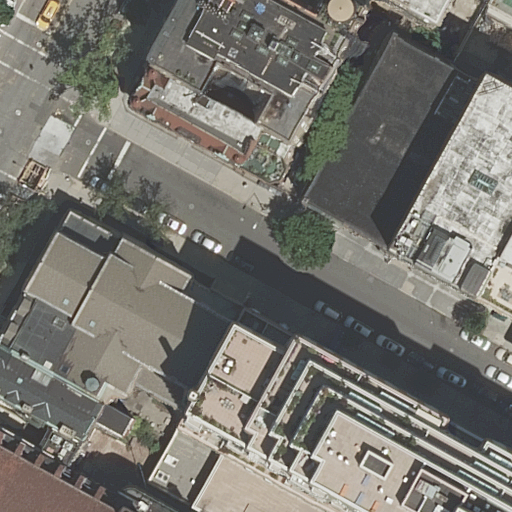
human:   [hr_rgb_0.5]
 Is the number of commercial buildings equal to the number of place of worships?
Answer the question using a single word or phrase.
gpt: no

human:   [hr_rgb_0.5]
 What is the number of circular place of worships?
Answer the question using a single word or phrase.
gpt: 0

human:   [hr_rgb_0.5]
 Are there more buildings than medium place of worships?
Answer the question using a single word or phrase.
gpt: yes

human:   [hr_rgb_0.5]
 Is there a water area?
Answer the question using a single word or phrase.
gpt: no

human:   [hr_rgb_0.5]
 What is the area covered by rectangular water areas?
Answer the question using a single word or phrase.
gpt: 0m2

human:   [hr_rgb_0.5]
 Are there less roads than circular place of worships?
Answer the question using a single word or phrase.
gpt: no

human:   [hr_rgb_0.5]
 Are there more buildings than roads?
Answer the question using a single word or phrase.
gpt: yes

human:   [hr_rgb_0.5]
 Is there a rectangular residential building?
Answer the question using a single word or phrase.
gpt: yes

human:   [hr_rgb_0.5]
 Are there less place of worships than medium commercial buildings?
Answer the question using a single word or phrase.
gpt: no

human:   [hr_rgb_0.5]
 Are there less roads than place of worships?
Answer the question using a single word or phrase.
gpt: no

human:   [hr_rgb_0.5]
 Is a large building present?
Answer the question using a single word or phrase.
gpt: yes

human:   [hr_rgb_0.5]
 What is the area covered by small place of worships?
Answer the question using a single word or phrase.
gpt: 0m2

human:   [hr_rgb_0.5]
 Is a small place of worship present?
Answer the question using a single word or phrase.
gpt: no

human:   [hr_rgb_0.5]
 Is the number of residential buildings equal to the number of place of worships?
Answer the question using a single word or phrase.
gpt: no

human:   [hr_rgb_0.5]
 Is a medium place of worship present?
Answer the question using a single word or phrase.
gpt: no

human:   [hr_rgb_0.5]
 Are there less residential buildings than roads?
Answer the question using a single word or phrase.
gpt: no

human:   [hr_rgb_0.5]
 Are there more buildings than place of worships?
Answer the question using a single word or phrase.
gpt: yes

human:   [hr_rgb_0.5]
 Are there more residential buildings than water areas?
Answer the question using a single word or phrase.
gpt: yes

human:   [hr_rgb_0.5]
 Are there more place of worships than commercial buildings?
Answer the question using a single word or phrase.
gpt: yes

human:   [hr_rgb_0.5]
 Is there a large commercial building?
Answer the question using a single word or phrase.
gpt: no

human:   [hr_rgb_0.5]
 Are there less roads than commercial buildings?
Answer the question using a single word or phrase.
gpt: no

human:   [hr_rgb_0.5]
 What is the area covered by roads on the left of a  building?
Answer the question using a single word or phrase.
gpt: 0m2

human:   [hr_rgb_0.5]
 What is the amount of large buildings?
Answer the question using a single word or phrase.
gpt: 5

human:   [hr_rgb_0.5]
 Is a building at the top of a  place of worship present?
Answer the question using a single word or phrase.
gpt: yes

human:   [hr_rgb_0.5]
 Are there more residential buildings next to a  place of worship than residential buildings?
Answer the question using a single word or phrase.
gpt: no

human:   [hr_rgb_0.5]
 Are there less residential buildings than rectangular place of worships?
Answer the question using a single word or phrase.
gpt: no

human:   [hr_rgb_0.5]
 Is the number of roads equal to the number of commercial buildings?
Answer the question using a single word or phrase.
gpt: no

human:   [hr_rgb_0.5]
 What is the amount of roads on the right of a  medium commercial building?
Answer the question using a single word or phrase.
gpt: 0

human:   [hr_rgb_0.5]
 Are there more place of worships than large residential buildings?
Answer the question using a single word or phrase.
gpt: no

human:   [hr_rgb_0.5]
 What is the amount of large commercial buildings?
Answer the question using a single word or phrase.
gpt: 0

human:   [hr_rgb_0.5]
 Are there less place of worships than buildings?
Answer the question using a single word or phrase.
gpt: yes

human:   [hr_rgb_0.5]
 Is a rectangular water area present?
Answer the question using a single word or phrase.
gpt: no

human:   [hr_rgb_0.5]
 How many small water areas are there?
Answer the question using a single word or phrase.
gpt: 0

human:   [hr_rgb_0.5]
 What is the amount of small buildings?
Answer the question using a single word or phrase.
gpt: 1

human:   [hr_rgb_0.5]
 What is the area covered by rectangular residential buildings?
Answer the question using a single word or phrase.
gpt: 1403m2

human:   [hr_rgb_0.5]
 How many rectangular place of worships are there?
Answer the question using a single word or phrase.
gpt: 0